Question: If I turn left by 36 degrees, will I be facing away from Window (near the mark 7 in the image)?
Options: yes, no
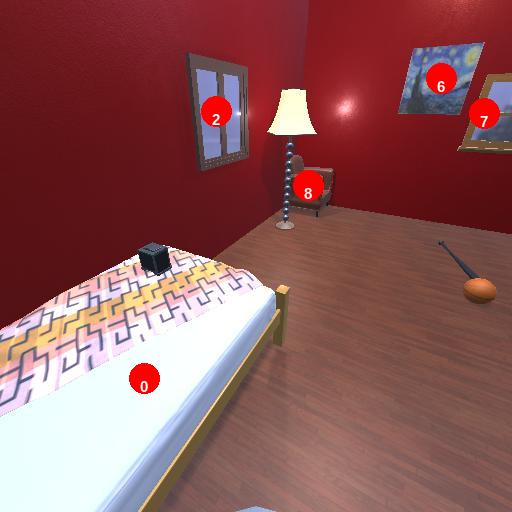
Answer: yes